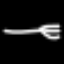
Label: fork